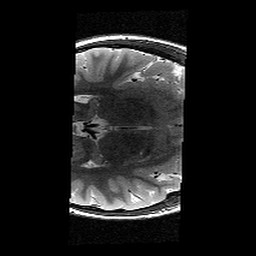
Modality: T2w
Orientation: axial
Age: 11
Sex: female
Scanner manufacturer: siemens
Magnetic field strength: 3 T
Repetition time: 9.23 s
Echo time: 0.067 s